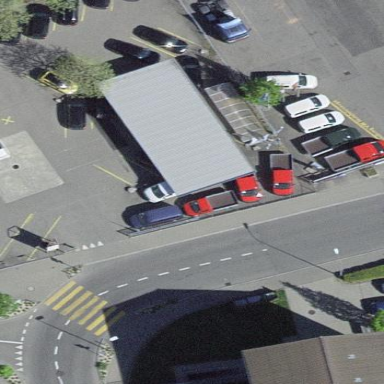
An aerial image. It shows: View of roof of building.